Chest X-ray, PA view. Patient: 48 years old, sex F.
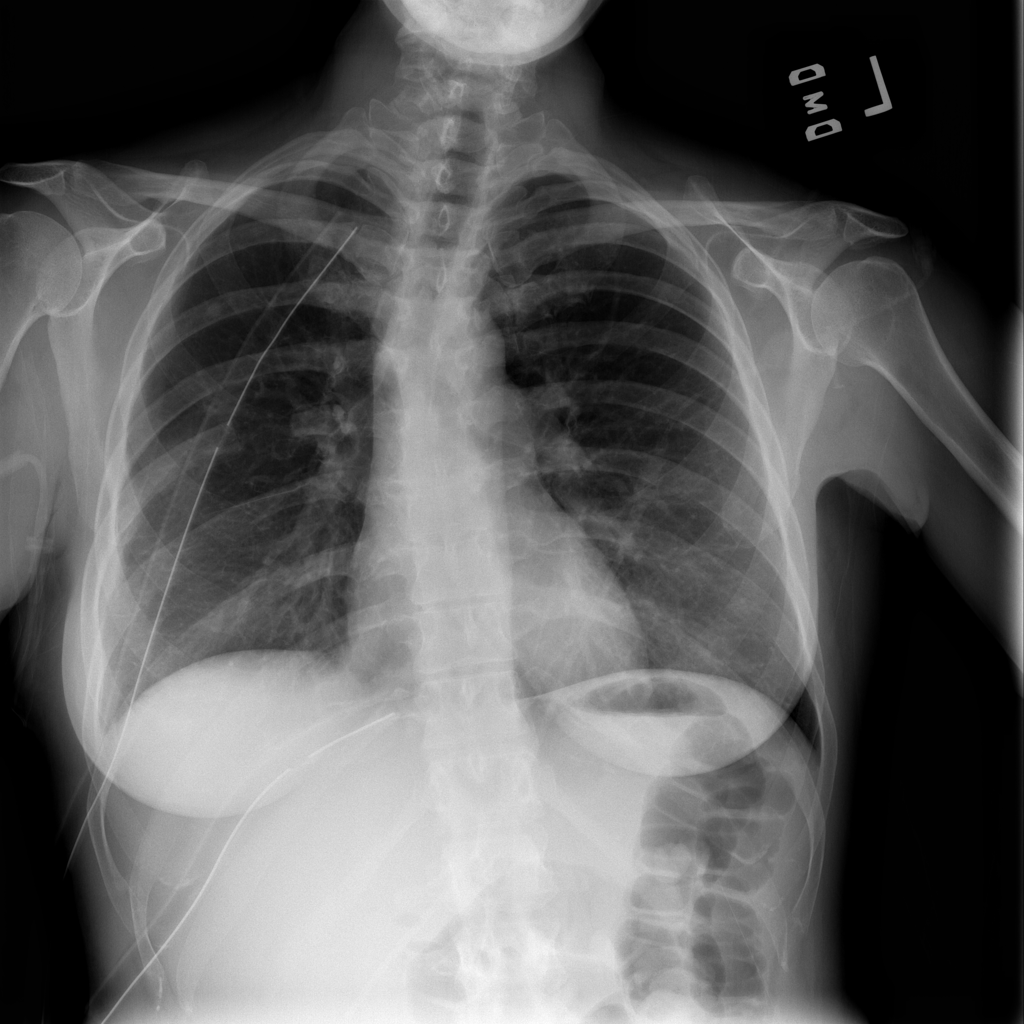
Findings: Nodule